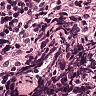
Metastatic tissue present: no